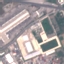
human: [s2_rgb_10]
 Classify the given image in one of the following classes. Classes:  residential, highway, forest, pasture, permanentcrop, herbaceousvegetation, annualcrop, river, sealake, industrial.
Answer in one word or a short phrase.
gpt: Industrial